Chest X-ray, AP view. Patient: 26 years old, sex M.
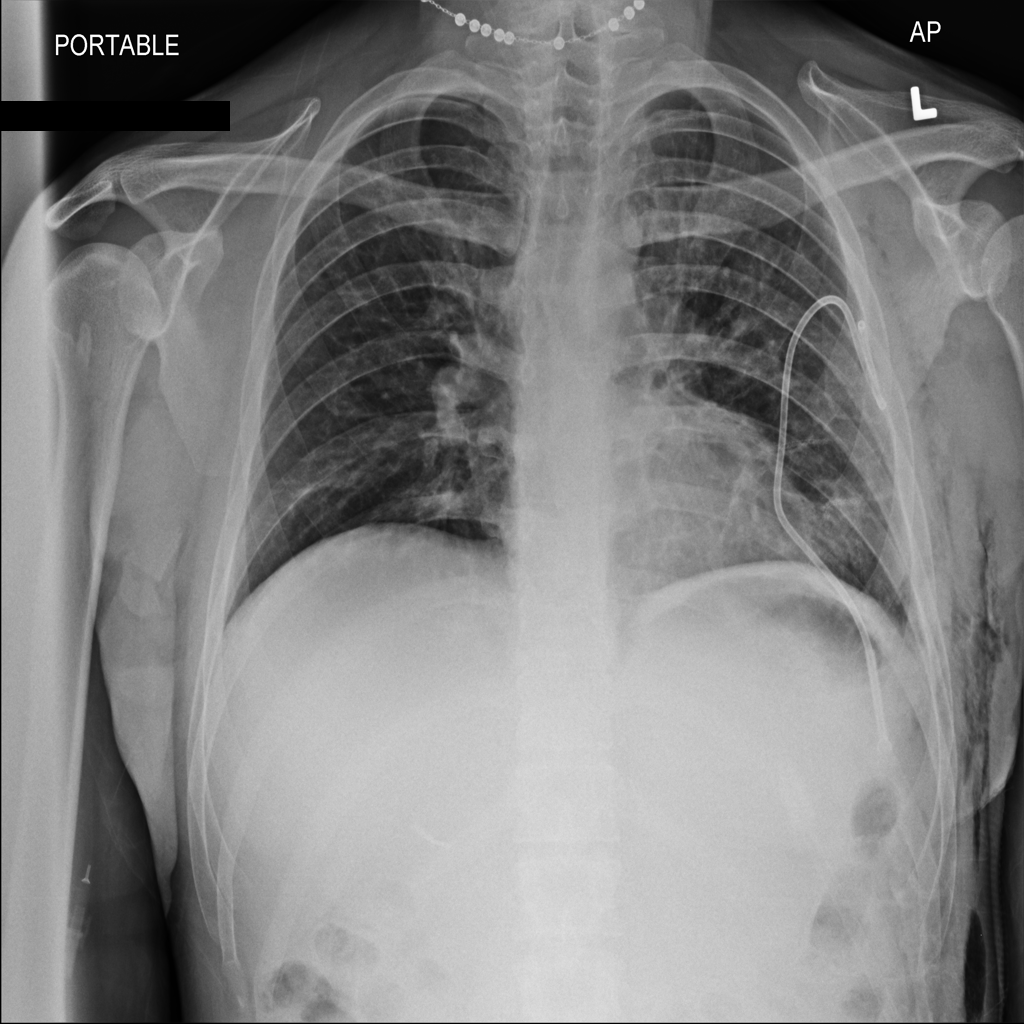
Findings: Pneumothorax